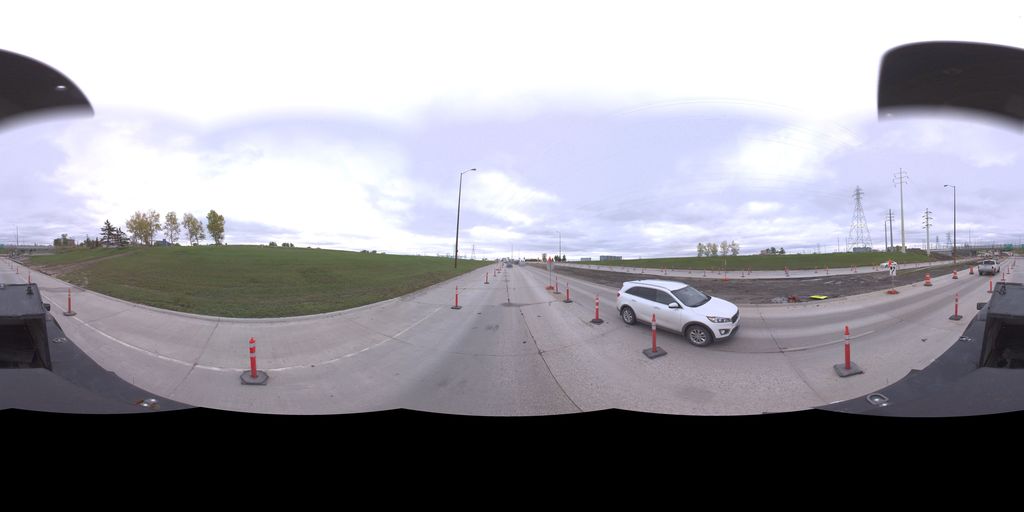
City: winnipeg